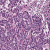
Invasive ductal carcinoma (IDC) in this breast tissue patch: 1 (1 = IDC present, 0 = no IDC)